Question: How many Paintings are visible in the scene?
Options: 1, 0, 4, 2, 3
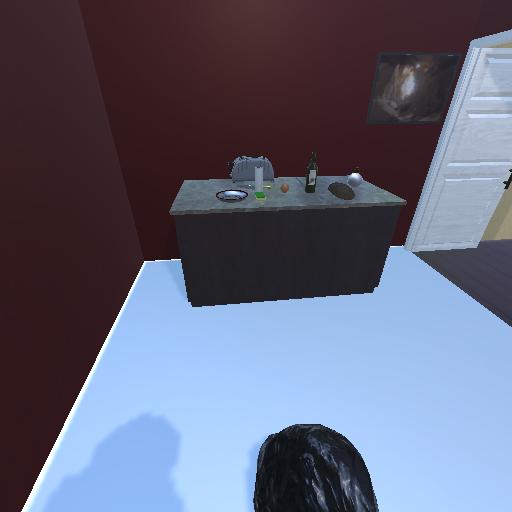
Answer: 1